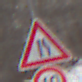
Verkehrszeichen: EinseitigVerengteFahrbahnRechts
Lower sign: Geschwindigkeit60
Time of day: MorningAfternoon
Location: Outdoor (Nature)
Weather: PartlyCloudy
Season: Winter
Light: Natural